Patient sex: F
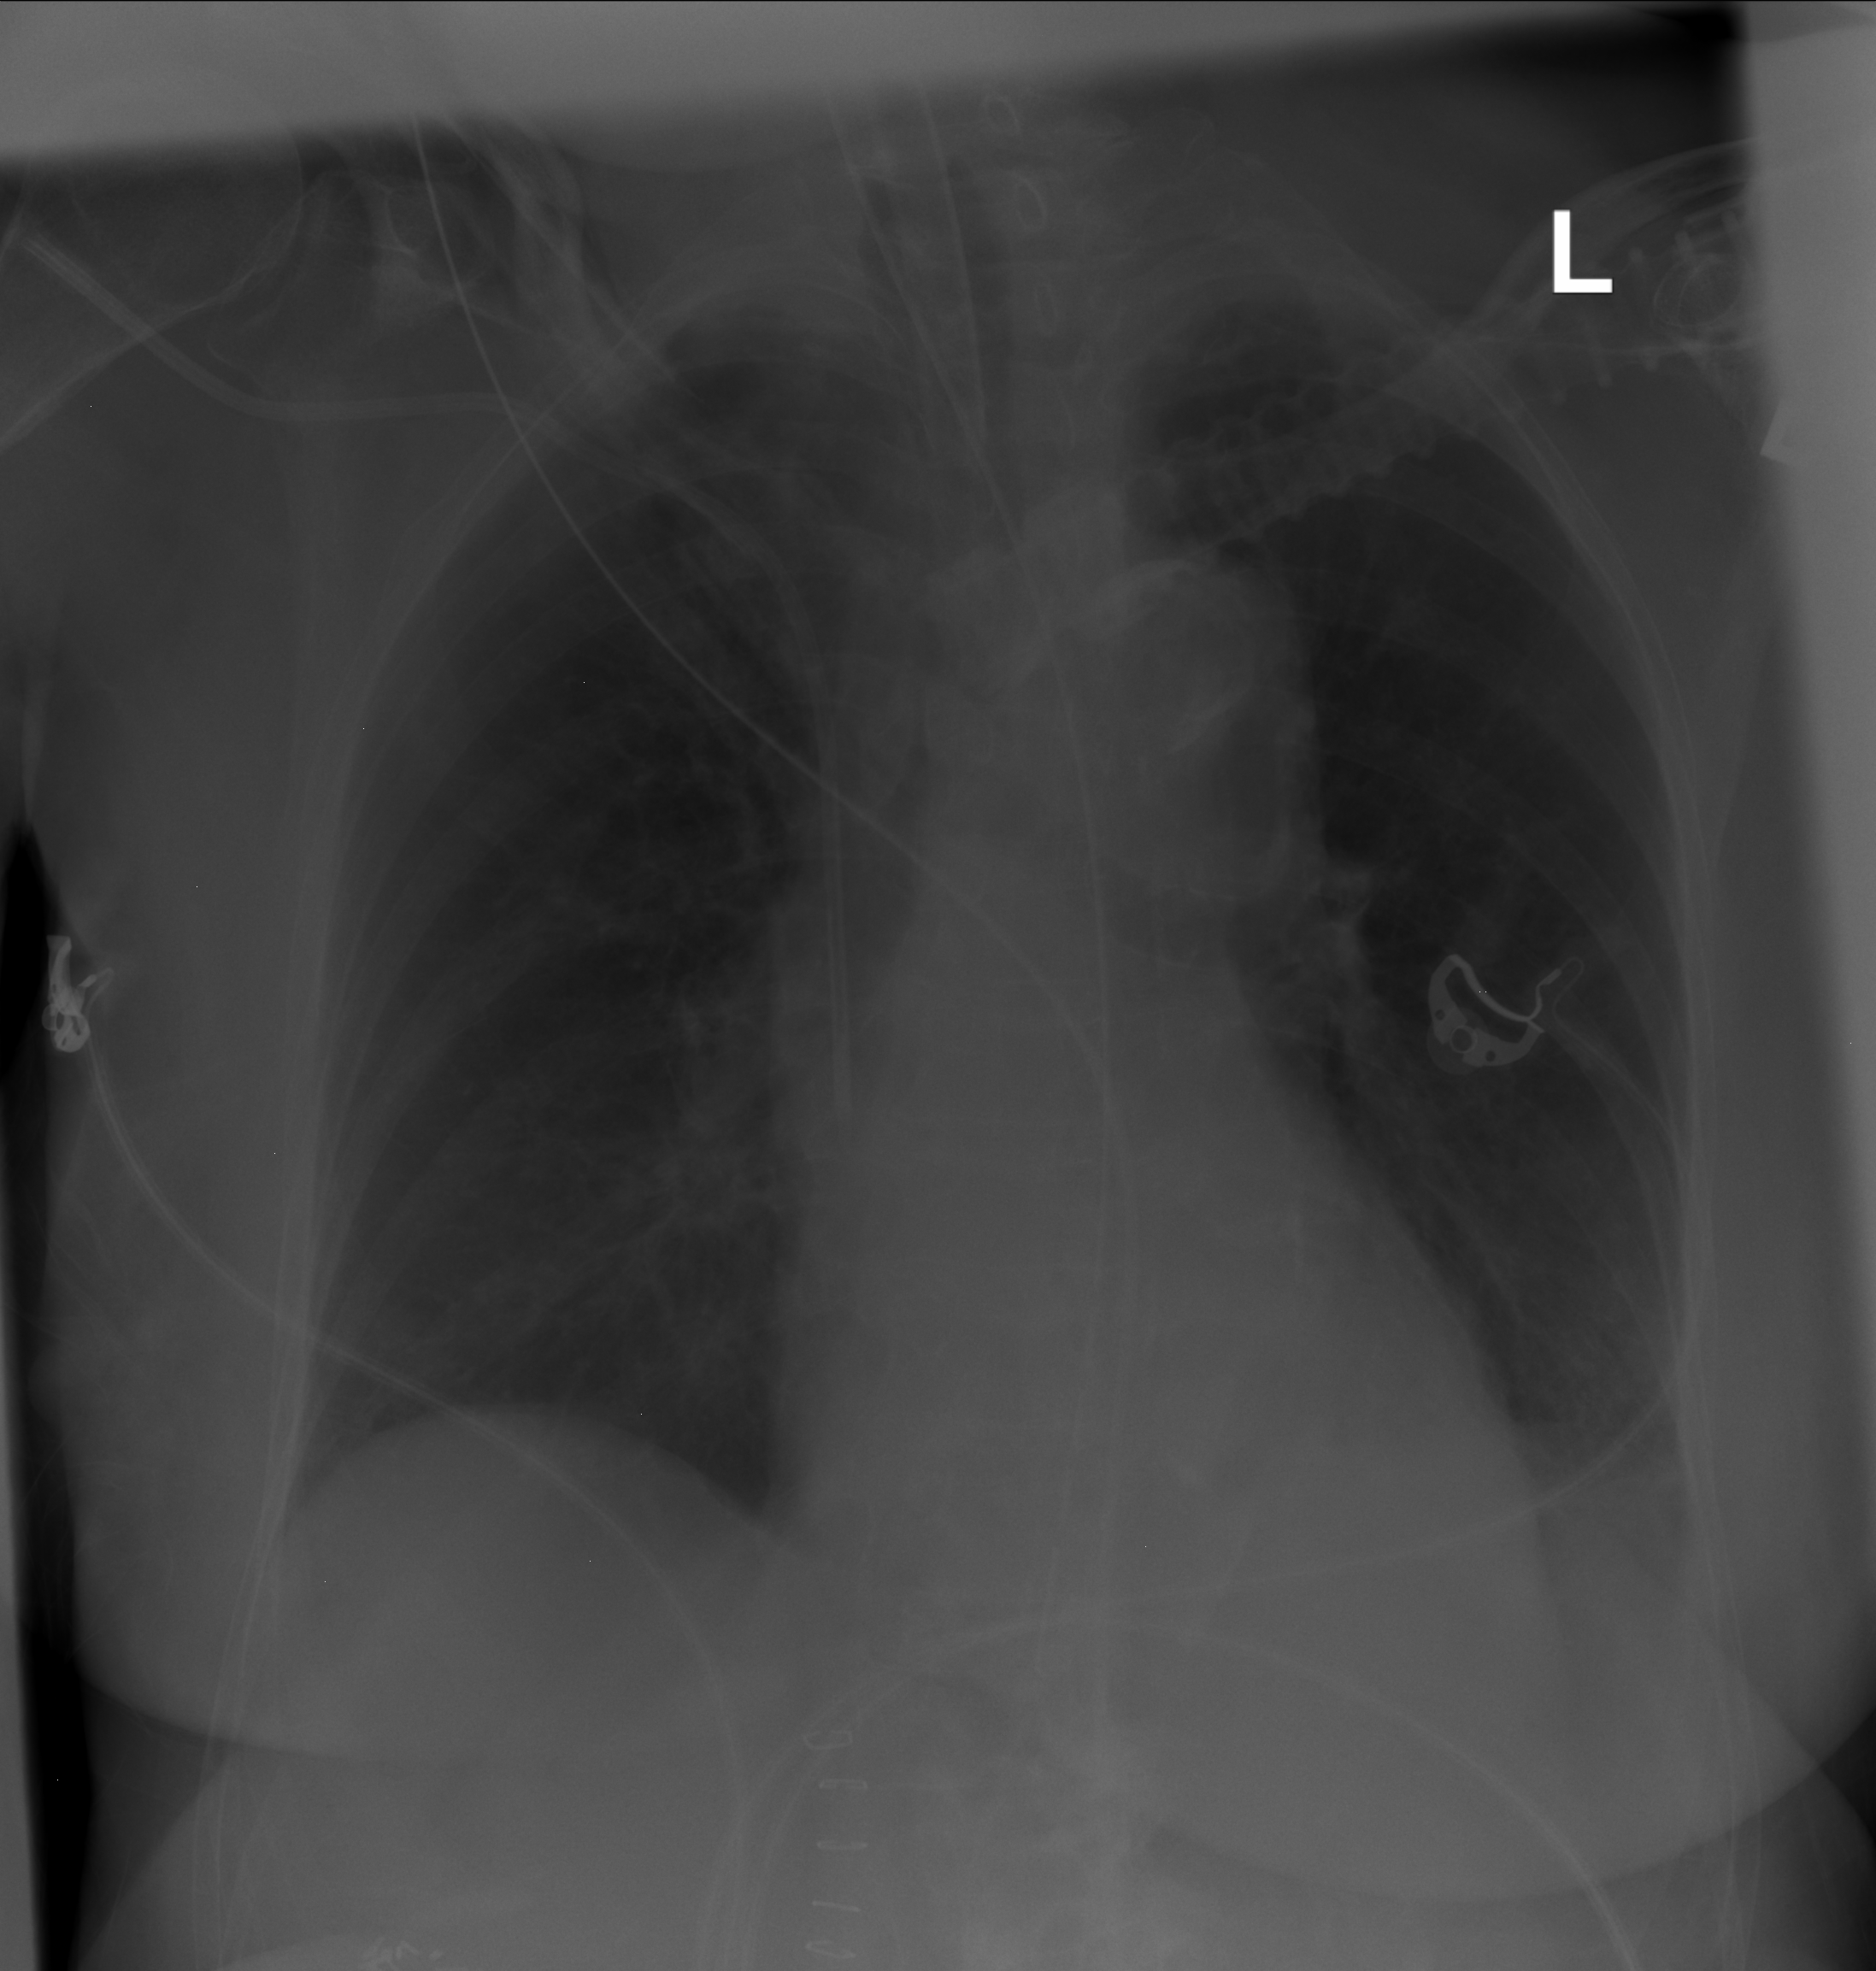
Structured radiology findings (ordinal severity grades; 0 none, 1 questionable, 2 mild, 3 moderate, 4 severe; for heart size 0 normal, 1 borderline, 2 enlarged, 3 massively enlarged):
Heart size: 0
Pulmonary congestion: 0
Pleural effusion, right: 0
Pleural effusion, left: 2
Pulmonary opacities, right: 0
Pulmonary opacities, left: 0
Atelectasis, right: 0
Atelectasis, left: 0